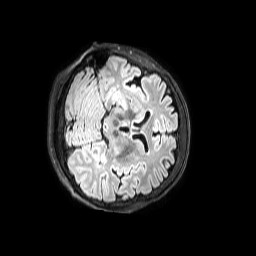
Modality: FLAIR
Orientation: axial
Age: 64
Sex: female
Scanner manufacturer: philips
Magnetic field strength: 3 T
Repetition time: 4.8 s
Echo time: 0.2753 s